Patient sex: M
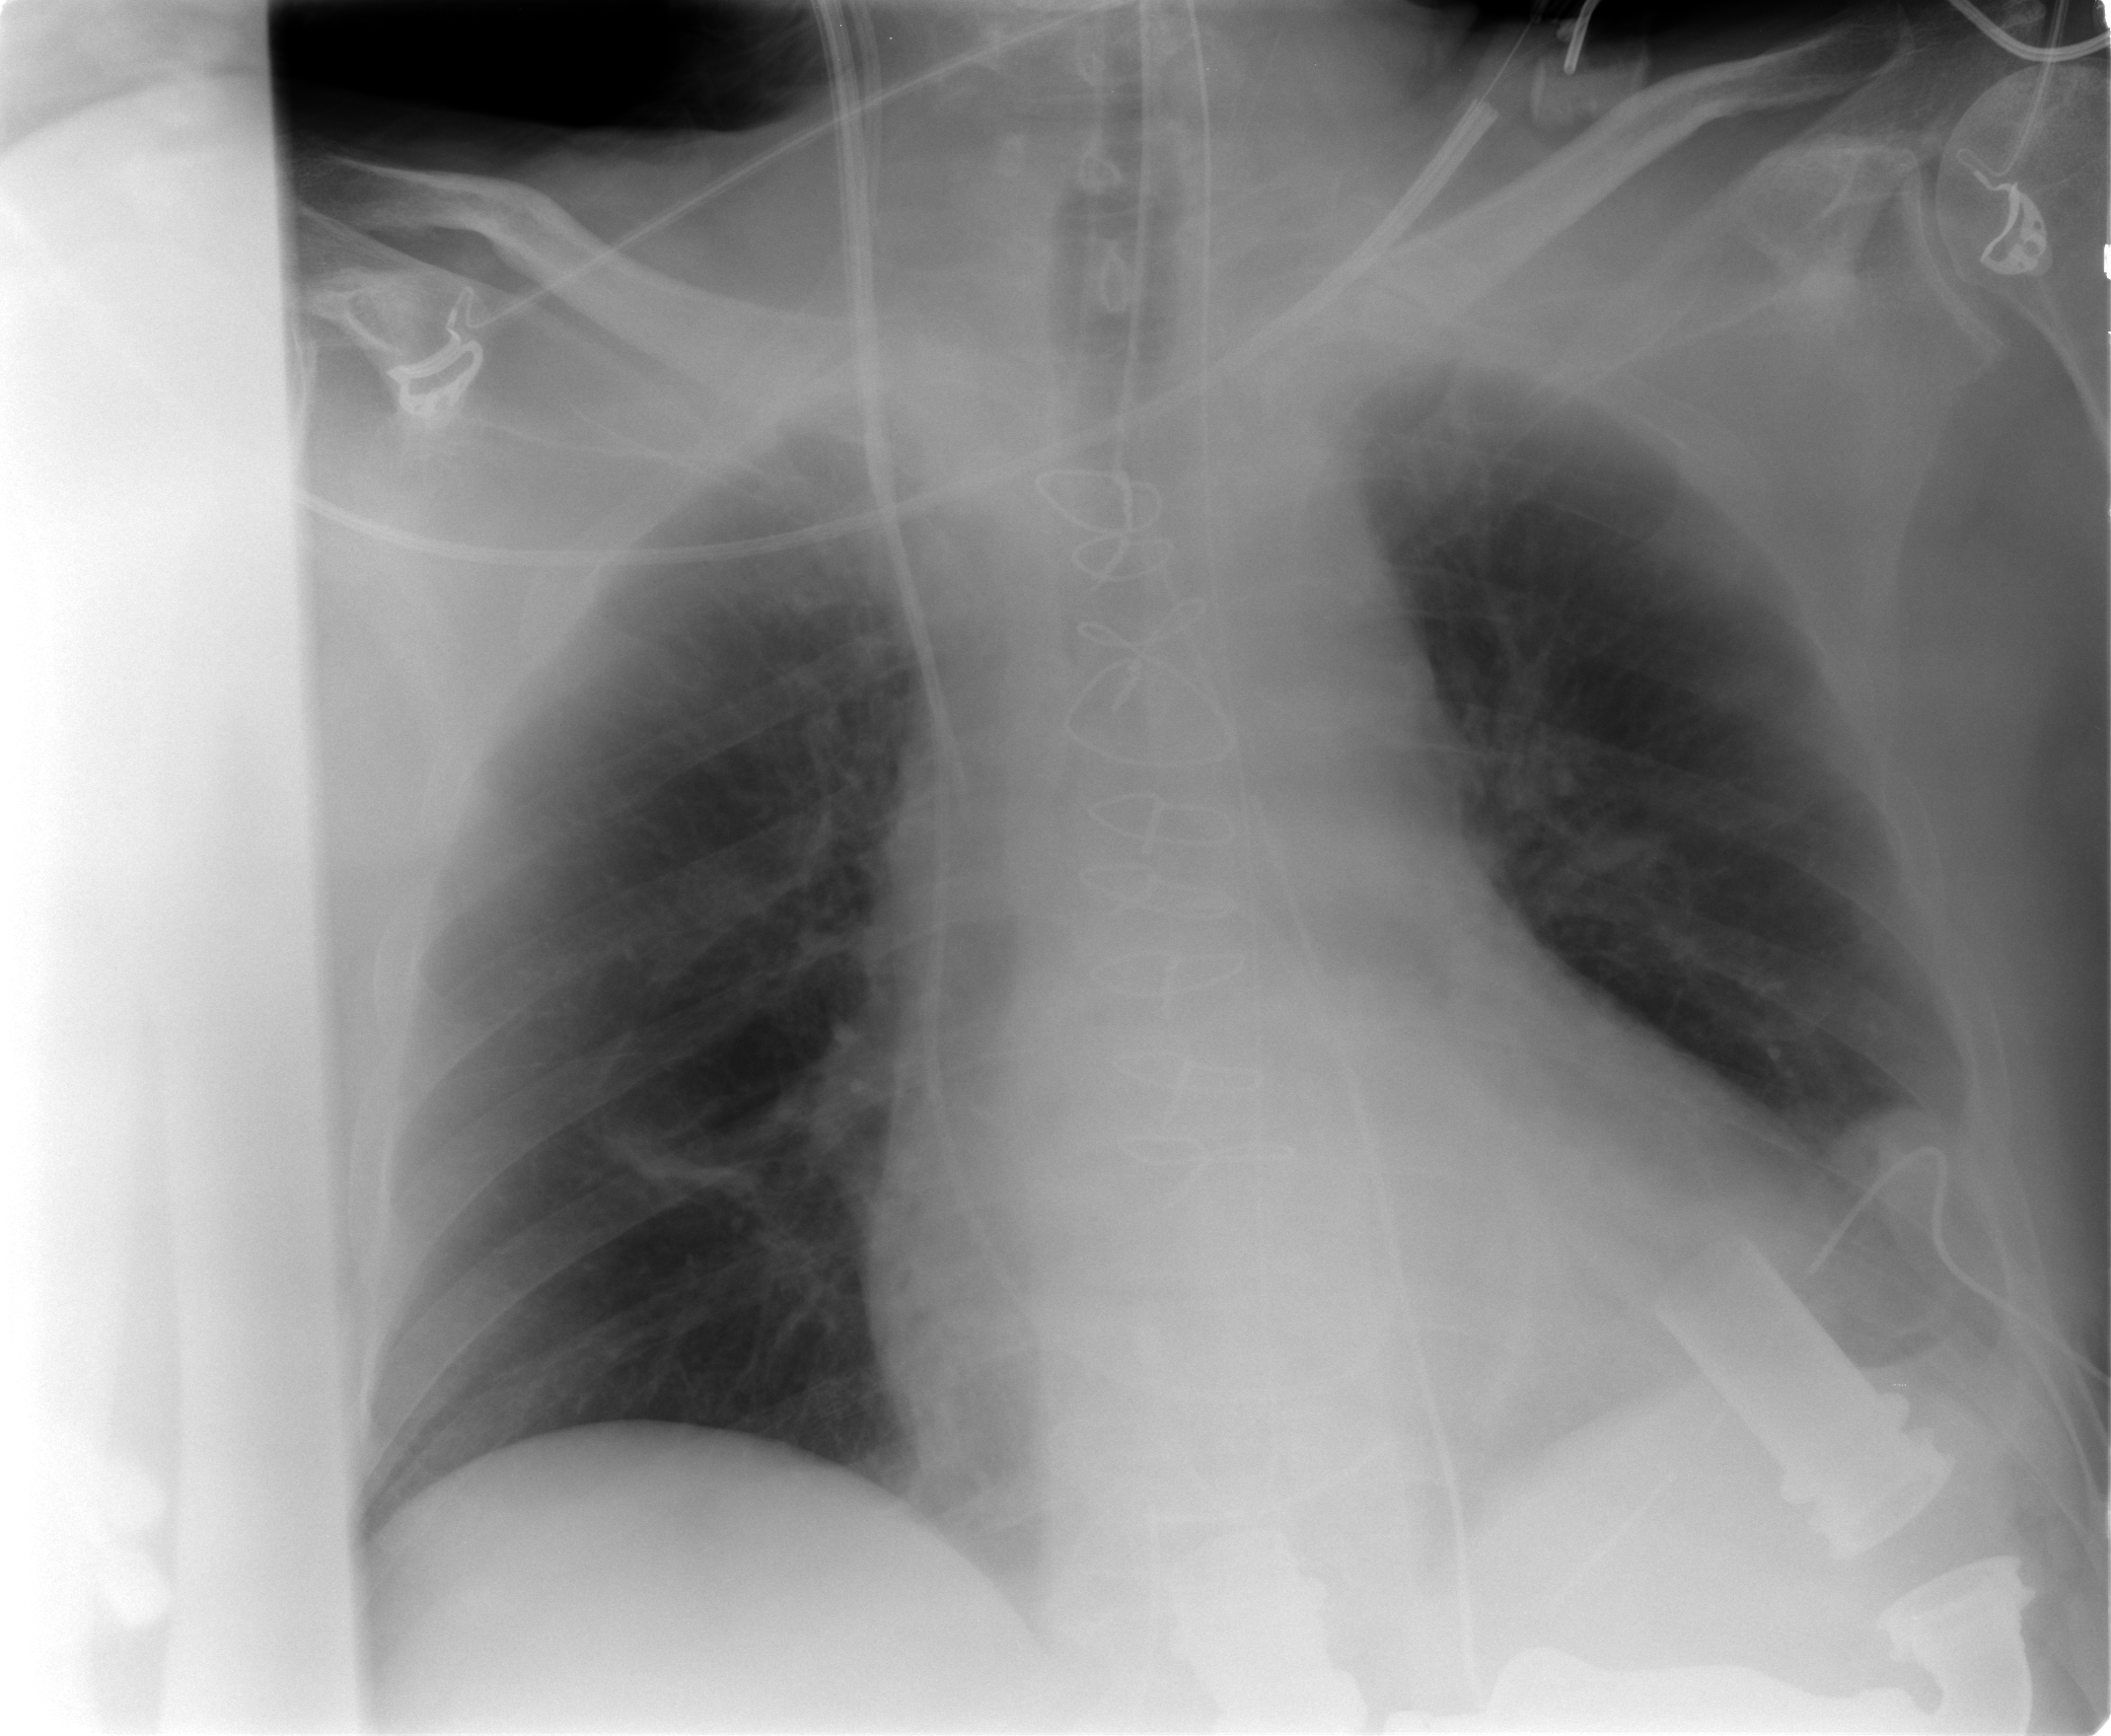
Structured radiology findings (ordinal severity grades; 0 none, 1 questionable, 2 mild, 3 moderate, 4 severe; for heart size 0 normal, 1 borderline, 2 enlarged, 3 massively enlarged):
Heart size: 2
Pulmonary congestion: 0
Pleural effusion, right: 0
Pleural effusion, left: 1
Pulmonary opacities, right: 0
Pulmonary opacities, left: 0
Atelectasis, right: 0
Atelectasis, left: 1